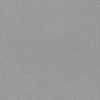
Label: dusty